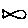
Label: fish